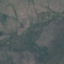
Land use / land cover class: HerbaceousVegetation